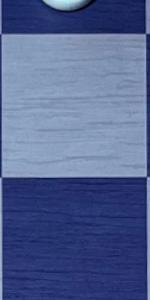
Label: Empty